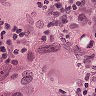
Metastatic tissue present: yes